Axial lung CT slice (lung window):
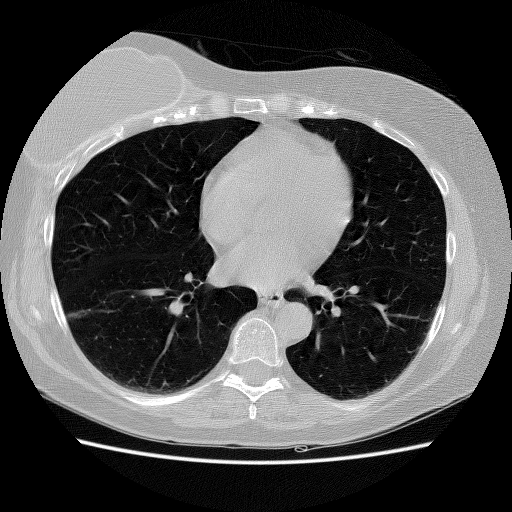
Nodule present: no